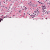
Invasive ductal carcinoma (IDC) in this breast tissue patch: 1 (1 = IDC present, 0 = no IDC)